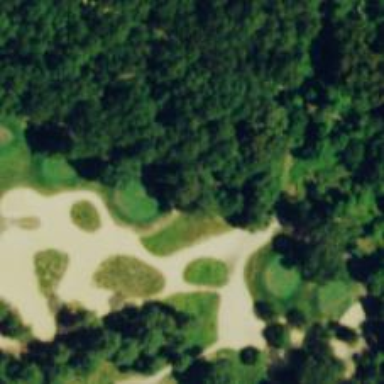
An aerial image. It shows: Path for both road and golf.